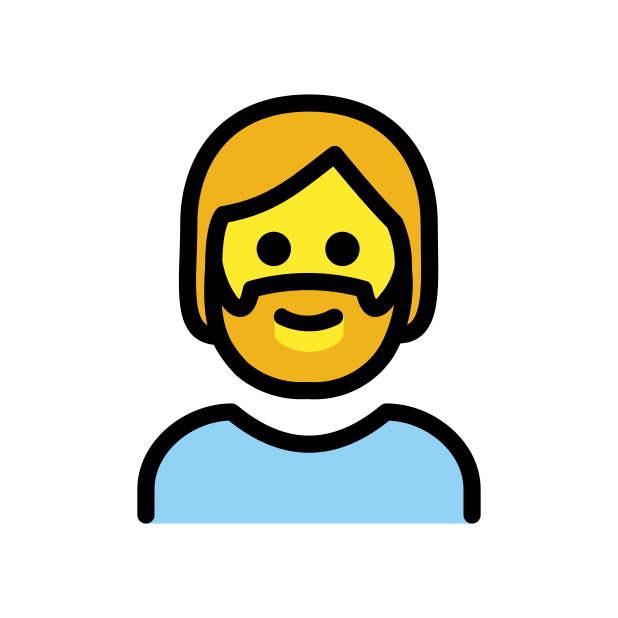
Emoji: 🧔
Name: bearded person
Unicode: 0x1f9d4